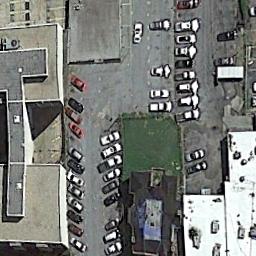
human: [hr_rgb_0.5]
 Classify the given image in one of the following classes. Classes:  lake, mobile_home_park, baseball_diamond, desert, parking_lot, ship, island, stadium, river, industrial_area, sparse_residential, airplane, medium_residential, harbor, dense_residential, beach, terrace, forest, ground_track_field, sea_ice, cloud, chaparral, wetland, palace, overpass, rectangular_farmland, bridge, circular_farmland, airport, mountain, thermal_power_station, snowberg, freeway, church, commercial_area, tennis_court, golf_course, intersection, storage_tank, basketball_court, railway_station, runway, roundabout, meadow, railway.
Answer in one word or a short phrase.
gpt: parking_lot